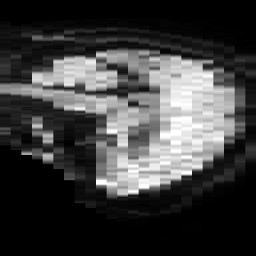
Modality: TRACE
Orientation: sagittal
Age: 53
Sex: female
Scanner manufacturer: philips
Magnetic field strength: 3 T
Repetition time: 3.758 s
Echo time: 0.05944 s